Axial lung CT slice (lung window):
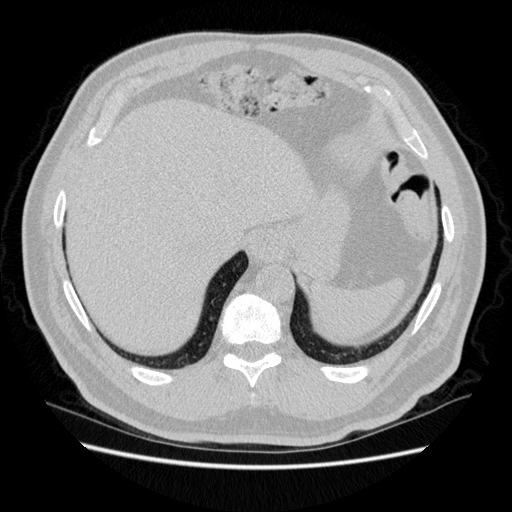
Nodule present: no